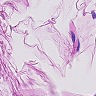
Metastatic tissue present: no